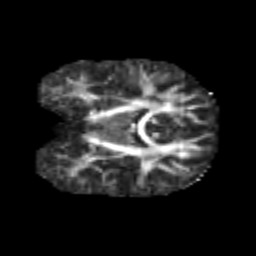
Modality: FA
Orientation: coronal
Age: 7
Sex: male
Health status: healthy